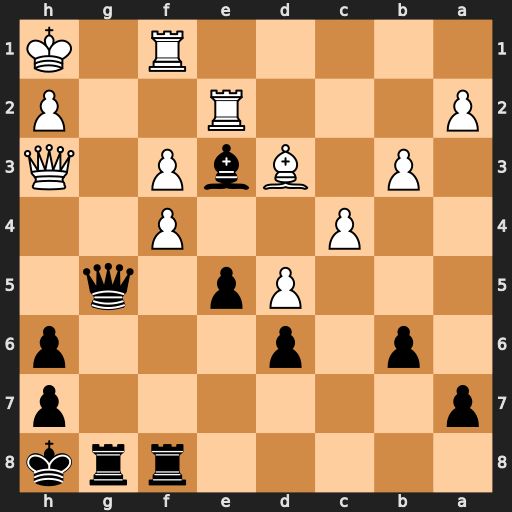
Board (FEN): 5rrk/p6p/1p1p3p/3Pp1q1/2P2P2/1P1BbP1Q/P3R2P/5R1K
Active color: b
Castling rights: -
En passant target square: -
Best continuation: Qg1+ Rxg1 Rxg1#